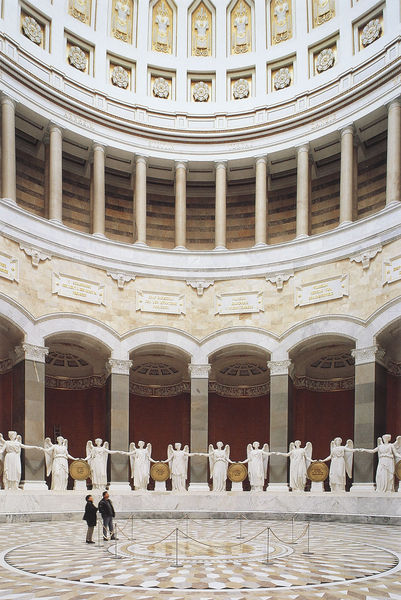
Titel: Befreiungshalle in Kelheim
Künstler: Leo von Klenze
Standort: Kelheim, Befreiungshalle (EU - D - Bayern)
Schlagwörter: flügel, mann, weiß, menschen, blumen, frankreich, frau, grau, licht, marmor, männer, pfeiler, raum, säulen, blüten, rot, beige, muster, innenraum, kirche, boden, gold, innen, kreis, rund, engel, bogen, klein, hof, besucher, rundbogen, kuppel, seile, tafel, ornamente, hoch, halle, foto, fotografie, bögen, höhe, seil, schilder, mosaik, kapitelle, pantheon, reihen, etagen, tempel, gestreckt, absperrung, rosetten, heroen, rotunde, tafeln, ruhmeshalle